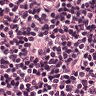
Metastatic tissue present: no